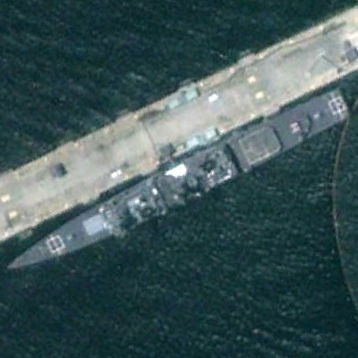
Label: cruiser